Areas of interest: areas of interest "Park and greenspace"
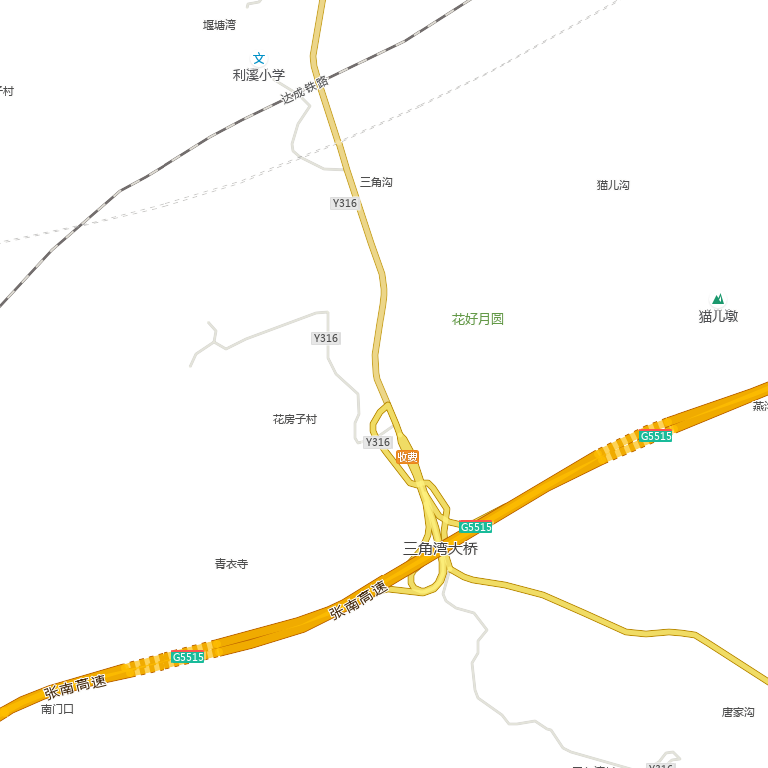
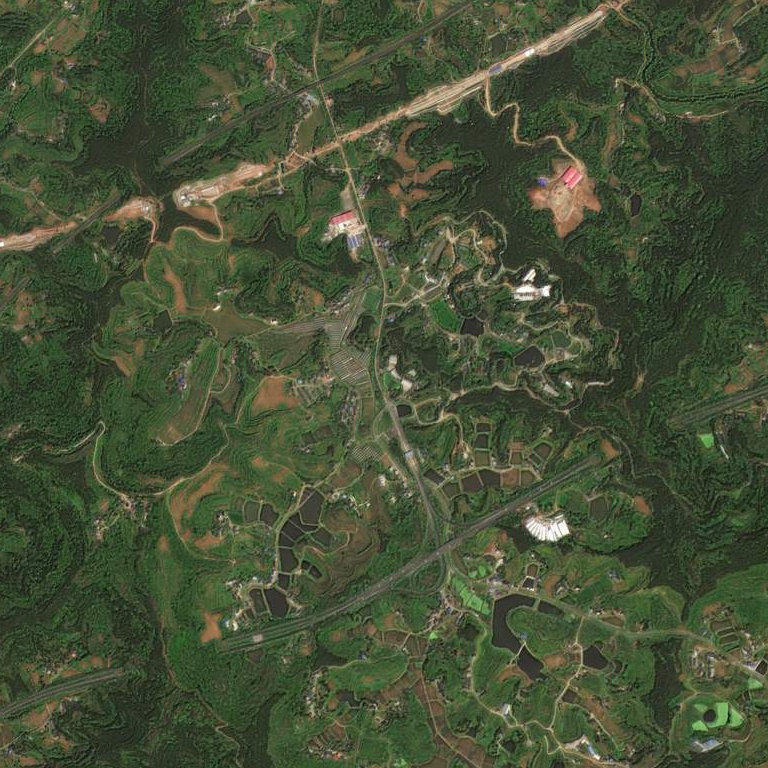